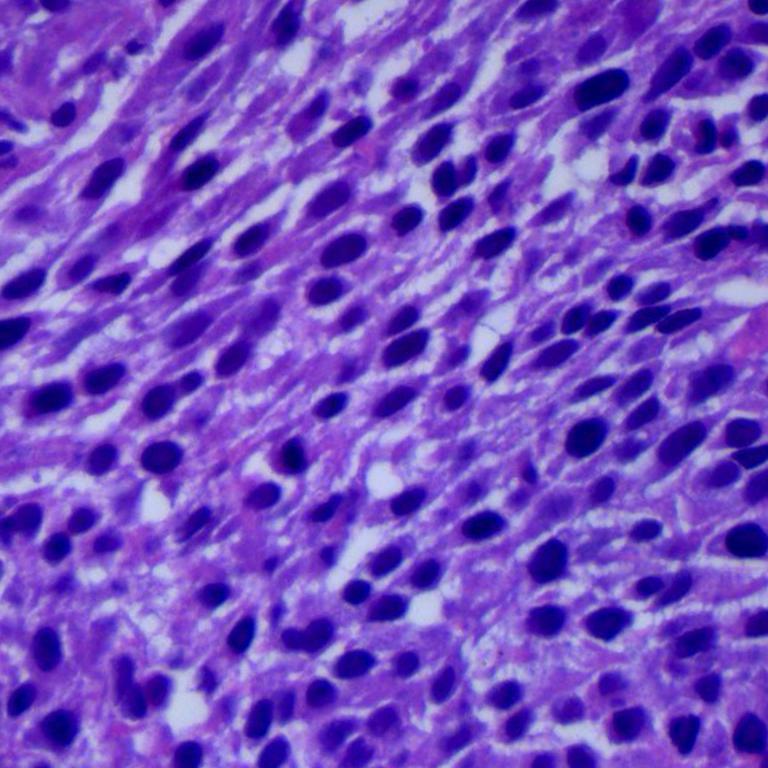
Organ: lung
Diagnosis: squamous carcinomas